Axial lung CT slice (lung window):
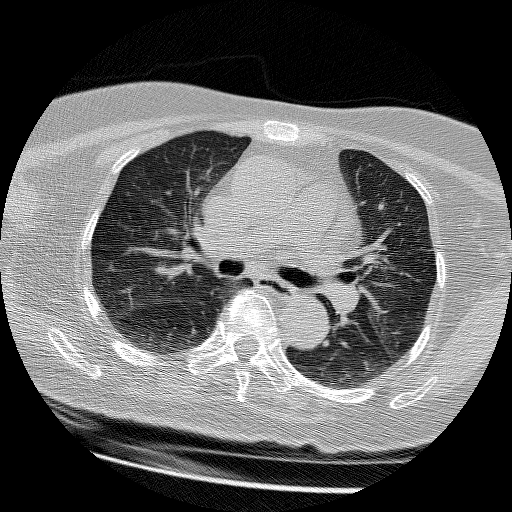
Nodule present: no